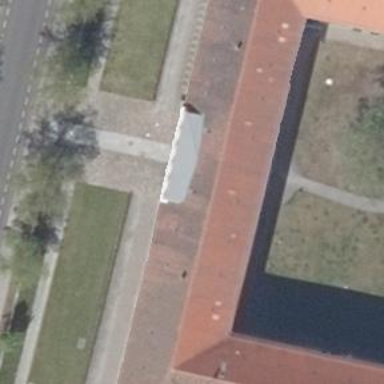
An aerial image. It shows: Government office.